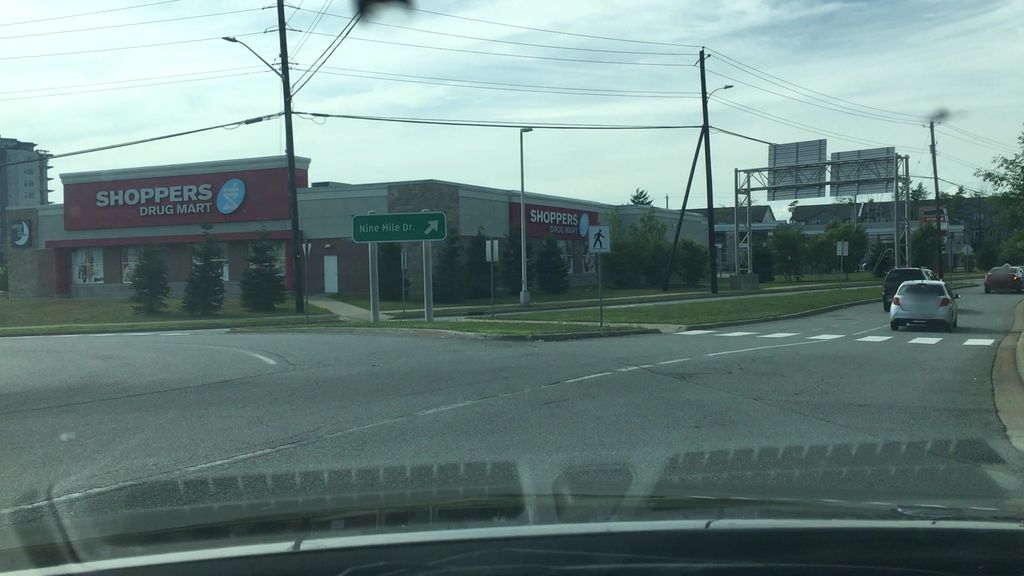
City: halifax